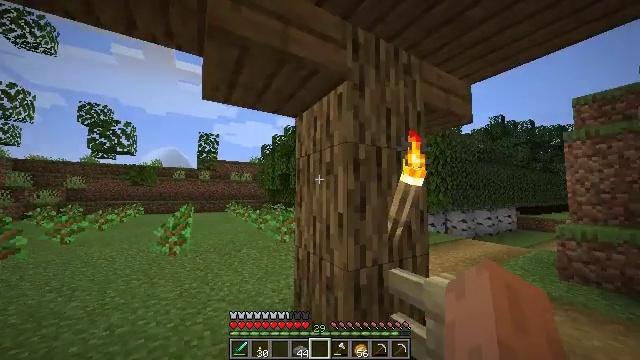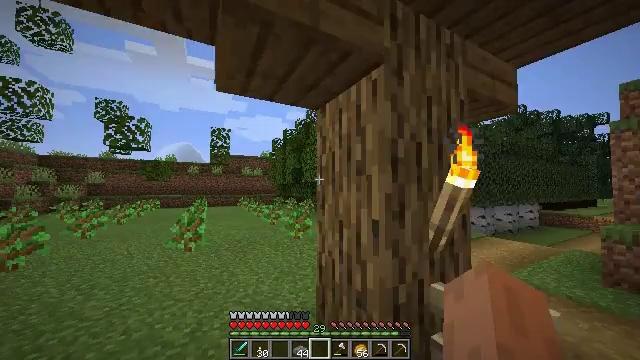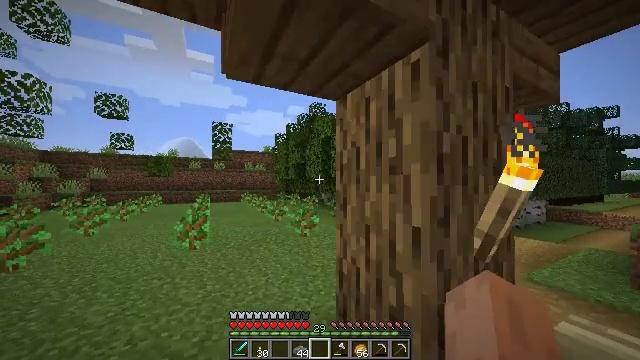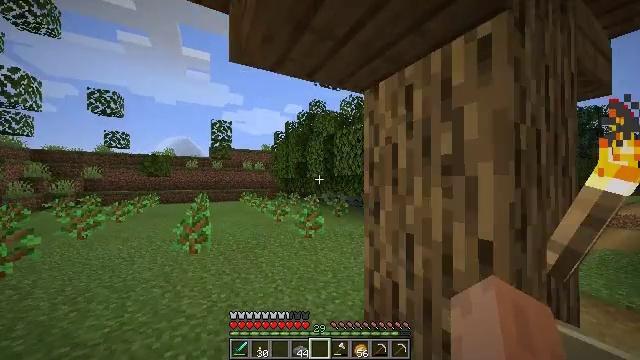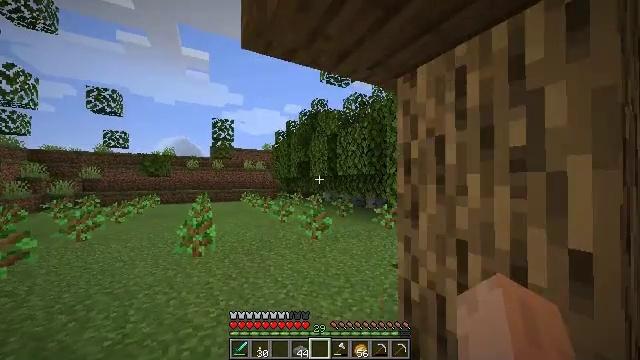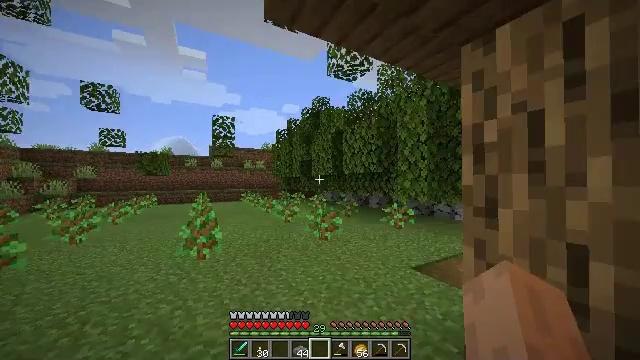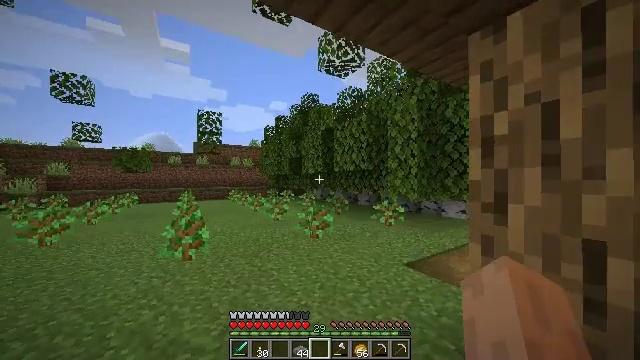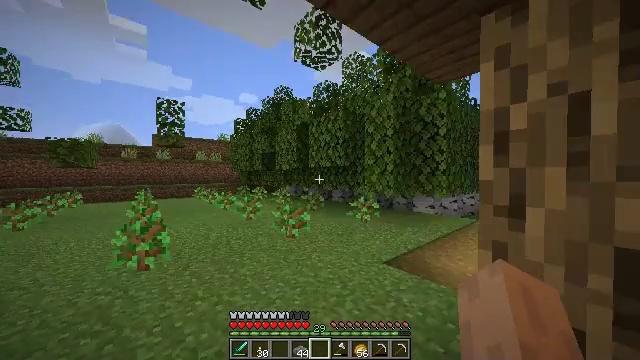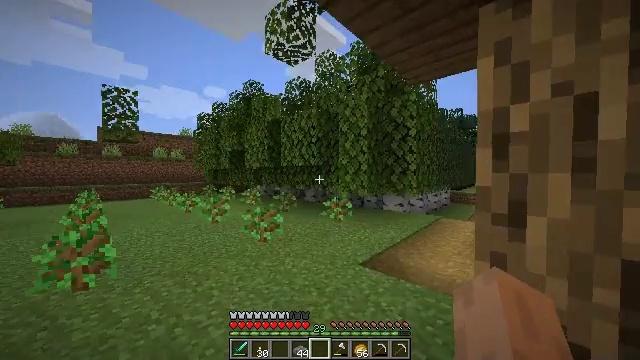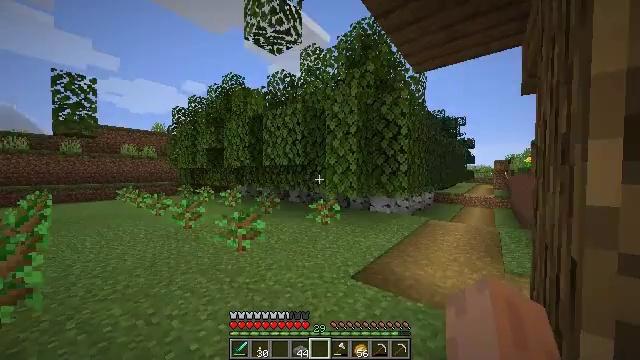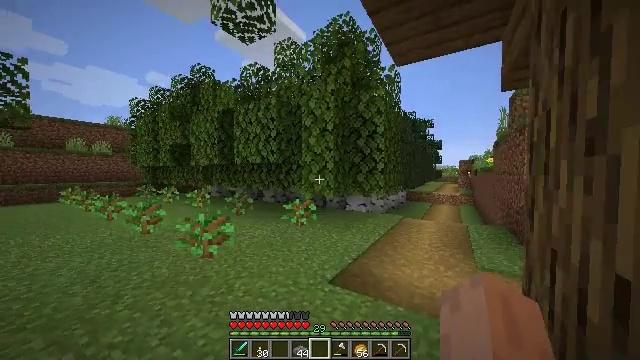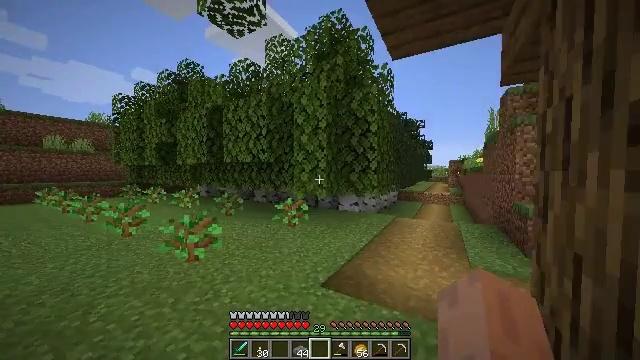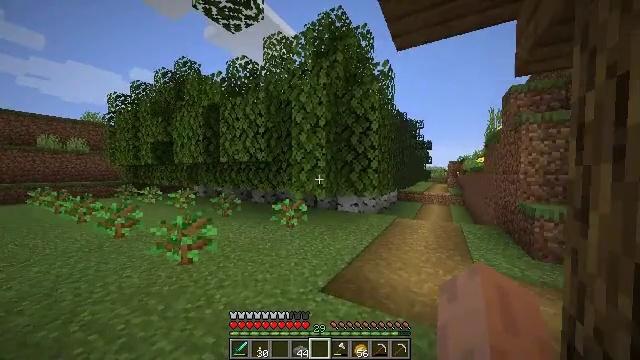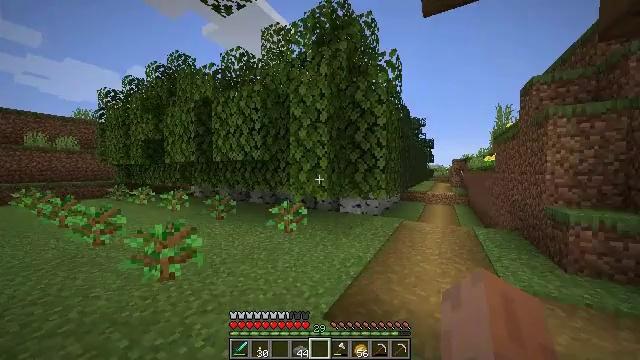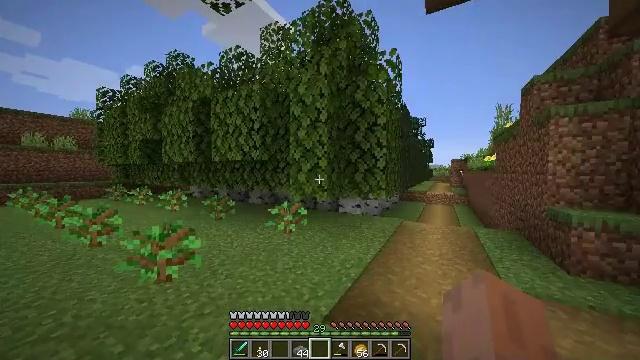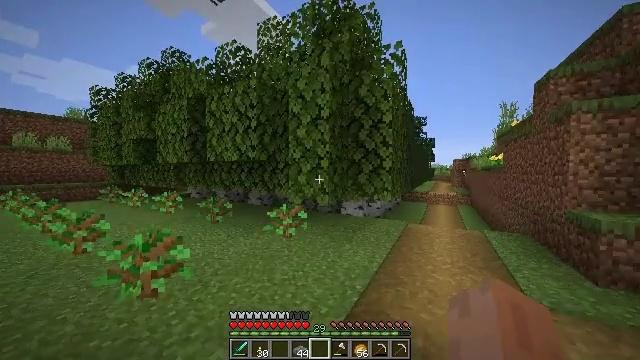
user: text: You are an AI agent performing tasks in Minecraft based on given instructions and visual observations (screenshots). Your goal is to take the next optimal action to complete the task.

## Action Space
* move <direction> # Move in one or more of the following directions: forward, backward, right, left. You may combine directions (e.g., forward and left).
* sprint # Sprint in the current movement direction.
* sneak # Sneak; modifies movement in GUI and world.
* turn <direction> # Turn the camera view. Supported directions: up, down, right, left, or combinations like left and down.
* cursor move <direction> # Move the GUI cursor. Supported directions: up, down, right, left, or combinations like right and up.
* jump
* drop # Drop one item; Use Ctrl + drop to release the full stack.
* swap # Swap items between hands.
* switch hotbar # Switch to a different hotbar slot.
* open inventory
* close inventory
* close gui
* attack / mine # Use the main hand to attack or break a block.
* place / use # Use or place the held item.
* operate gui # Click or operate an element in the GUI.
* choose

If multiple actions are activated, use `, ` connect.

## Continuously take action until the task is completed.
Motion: motion action
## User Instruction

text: Gather birch log for crafting.
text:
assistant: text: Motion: move forward and move left, turn left and down
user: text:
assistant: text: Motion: move forward and move left, turn down
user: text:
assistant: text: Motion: move forward and move left
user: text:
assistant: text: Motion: move forward and move left
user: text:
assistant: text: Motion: move forward and move left
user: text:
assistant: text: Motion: move forward, turn right
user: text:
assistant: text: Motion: move forward, turn right
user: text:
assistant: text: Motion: move forward, turn right
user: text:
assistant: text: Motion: move forward, turn right
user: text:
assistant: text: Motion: move forward, turn right
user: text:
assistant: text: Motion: move forward, turn right
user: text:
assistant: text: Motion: move forward
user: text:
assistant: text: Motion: move forward
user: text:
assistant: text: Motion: move forward
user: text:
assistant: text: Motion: move forward
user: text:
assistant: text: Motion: move forward
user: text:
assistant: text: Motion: move forward
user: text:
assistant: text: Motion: move forward and move right
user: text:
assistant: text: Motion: move forward and move right
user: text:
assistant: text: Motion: move forward and move right
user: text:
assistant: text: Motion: move forward and move right
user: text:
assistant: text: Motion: move forward and move right
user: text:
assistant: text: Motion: move forward and move right
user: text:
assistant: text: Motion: move forward and move right
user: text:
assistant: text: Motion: move forward and move right
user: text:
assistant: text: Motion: move forward and move right
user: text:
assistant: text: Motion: move forward and move right
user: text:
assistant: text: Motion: move forward and move right
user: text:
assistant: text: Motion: move forward and move right
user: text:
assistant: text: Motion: move forward and move right